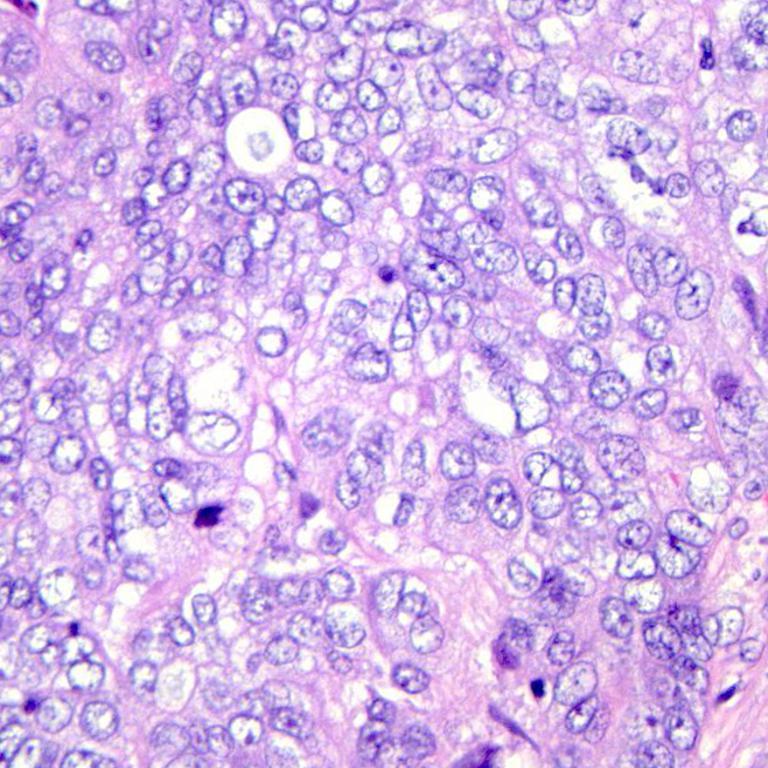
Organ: colon
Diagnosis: adenocarcinomas